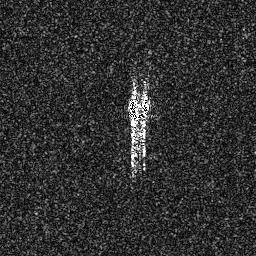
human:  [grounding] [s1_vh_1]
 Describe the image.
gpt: In the satellite image, there is  <ref>1 medium ship </ref> <box>[[48, 36, 58, 47, 0]]</box> located at center.